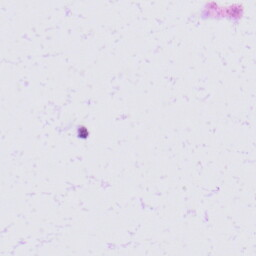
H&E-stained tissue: Skin